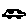
Label: car